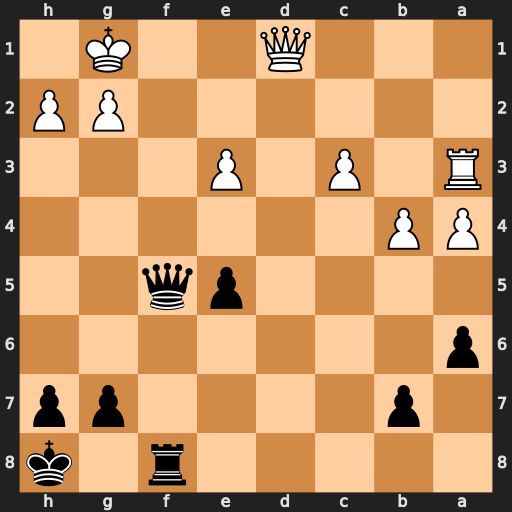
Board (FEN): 5r1k/1p4pp/p7/4pq2/PP6/R1P1P3/6PP/3Q2K1
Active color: b
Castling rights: -
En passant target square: -
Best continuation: Qf2+ Kh1 Qf1+ Qxf1 Rxf1#